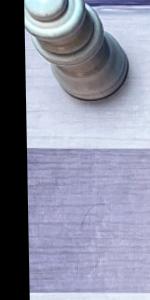
Label: Empty